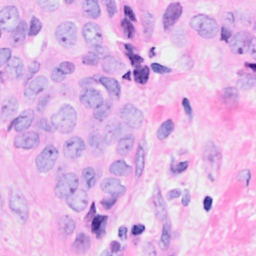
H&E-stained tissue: Breast